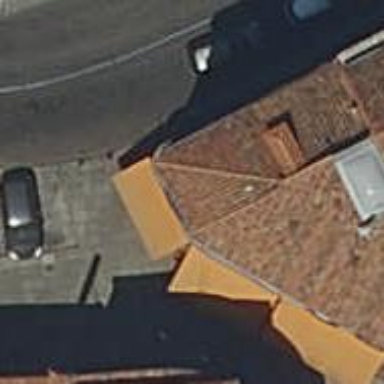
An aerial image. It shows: Cafe.